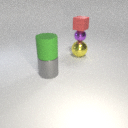
small purple metal sphere above large yellow metal sphere